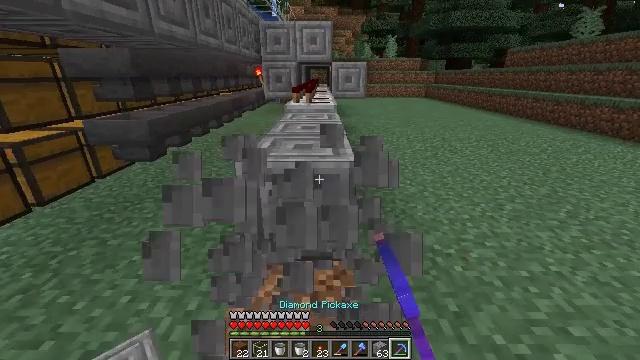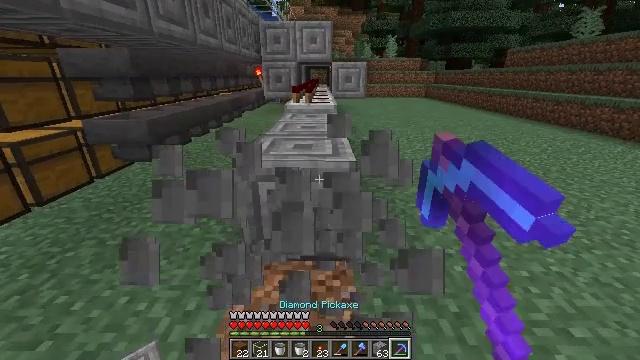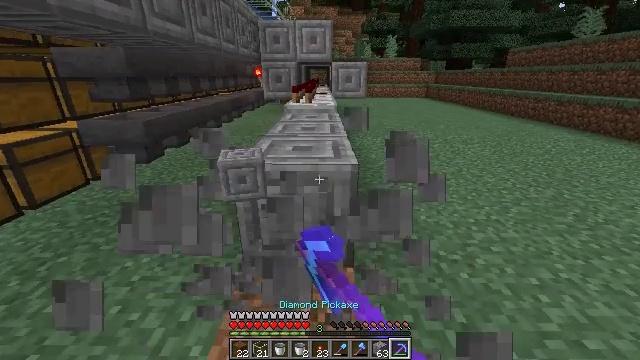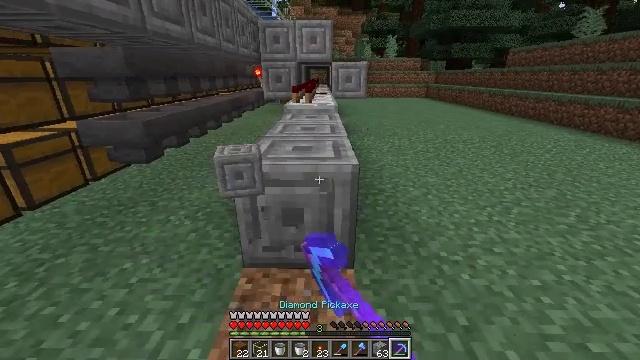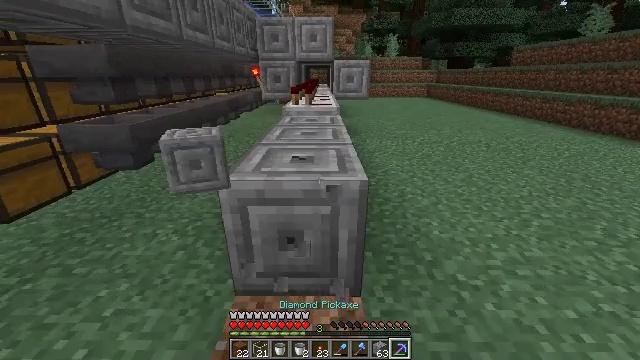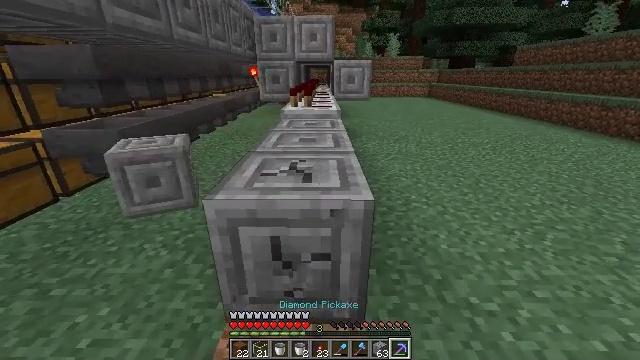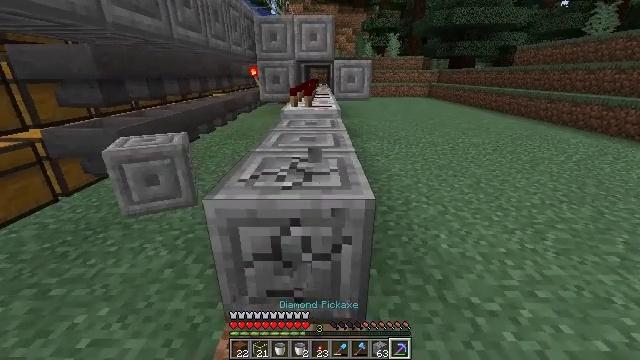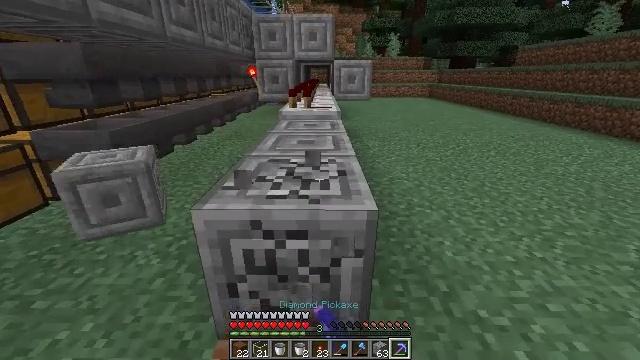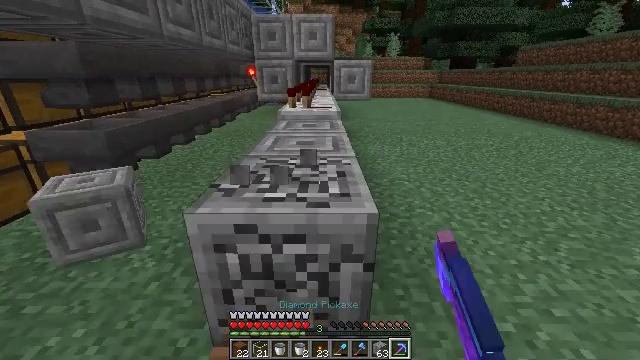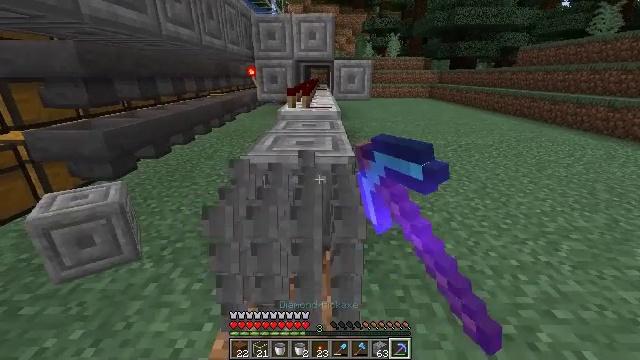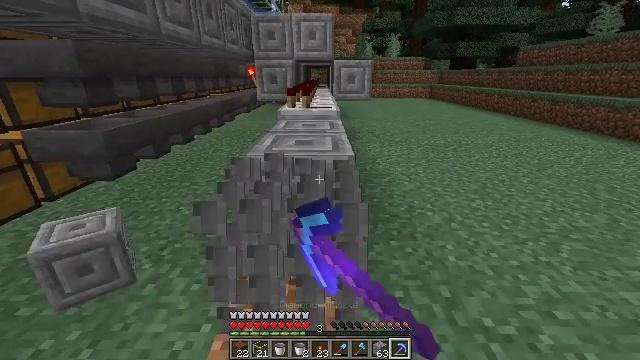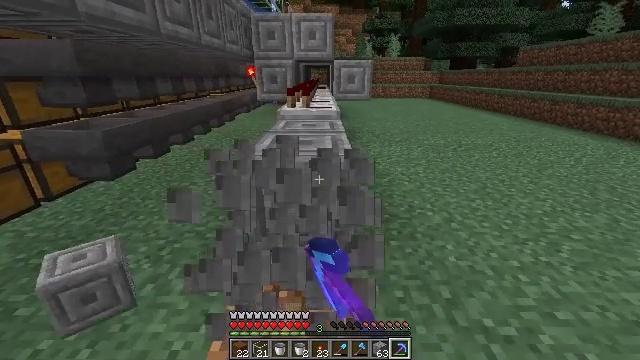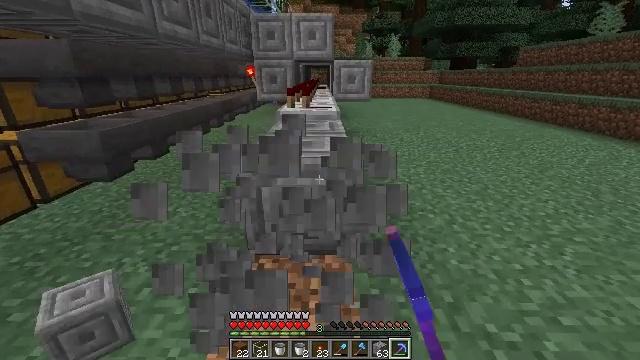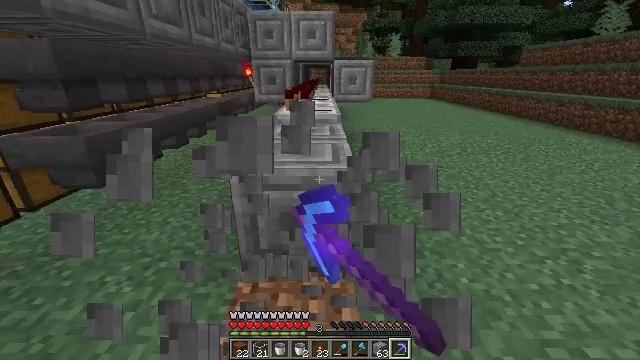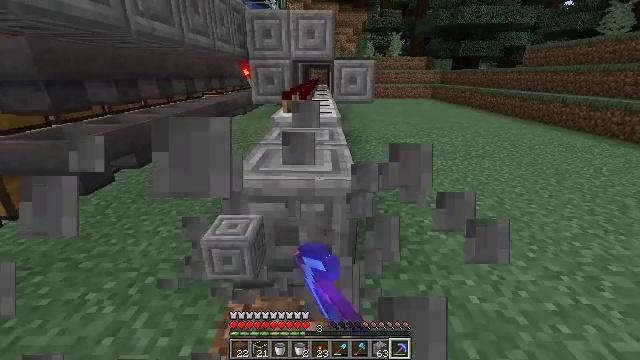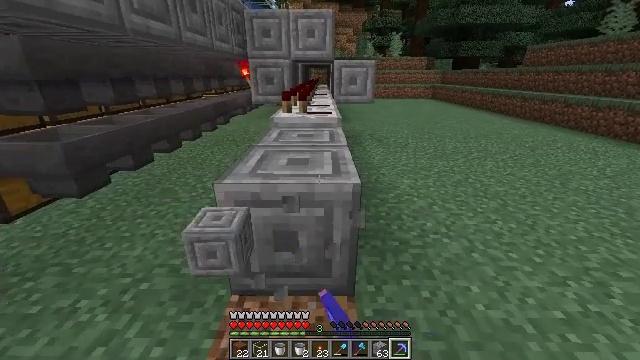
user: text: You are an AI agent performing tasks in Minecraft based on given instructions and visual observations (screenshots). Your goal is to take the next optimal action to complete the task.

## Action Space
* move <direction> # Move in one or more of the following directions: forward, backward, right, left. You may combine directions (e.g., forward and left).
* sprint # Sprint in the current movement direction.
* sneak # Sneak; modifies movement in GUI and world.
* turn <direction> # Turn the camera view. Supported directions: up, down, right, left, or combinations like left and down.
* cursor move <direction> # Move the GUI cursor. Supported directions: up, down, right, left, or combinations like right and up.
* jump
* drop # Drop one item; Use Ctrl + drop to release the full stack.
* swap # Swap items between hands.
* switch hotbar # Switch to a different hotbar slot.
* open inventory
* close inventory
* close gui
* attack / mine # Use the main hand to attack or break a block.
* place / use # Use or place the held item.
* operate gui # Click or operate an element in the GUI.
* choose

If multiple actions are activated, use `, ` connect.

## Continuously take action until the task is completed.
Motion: motion action
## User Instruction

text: Mine the chiseled stone bricks.
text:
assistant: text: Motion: attack / mine
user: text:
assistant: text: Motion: move forward, attack / mine
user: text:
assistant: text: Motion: move forward, attack / mine
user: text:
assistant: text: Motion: move forward, attack / mine
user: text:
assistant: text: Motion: move forward, attack / mine
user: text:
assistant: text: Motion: attack / mine
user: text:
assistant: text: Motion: attack / mine
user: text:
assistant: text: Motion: attack / mine
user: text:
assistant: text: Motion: attack / mine
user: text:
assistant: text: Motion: attack / mine
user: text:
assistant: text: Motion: attack / mine
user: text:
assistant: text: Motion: move forward, attack / mine
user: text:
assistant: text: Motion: move forward, attack / mine
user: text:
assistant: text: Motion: move forward, attack / mine
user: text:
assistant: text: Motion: attack / mine
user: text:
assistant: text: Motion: attack / mine
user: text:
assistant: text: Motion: attack / mine
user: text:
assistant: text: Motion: attack / mine
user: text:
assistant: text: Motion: attack / mine
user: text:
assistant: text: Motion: attack / mine
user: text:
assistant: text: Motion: attack / mine
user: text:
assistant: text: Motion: attack / mine
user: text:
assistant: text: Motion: attack / mine
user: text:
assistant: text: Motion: move forward
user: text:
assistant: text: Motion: move forward
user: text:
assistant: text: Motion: move forward
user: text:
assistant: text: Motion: move forward, turn left and down
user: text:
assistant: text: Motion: move forward and move right, turn left and down
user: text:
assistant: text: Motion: move forward and move right, turn left
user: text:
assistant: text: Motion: move forward and move right, turn left